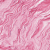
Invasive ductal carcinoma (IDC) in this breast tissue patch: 0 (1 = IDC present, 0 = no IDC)